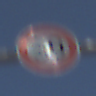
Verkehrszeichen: Geschwindigkeit30
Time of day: Midday
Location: Outdoor (Nature)
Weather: PartlyCloudy
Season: NotSpecified
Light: Natural